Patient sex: M
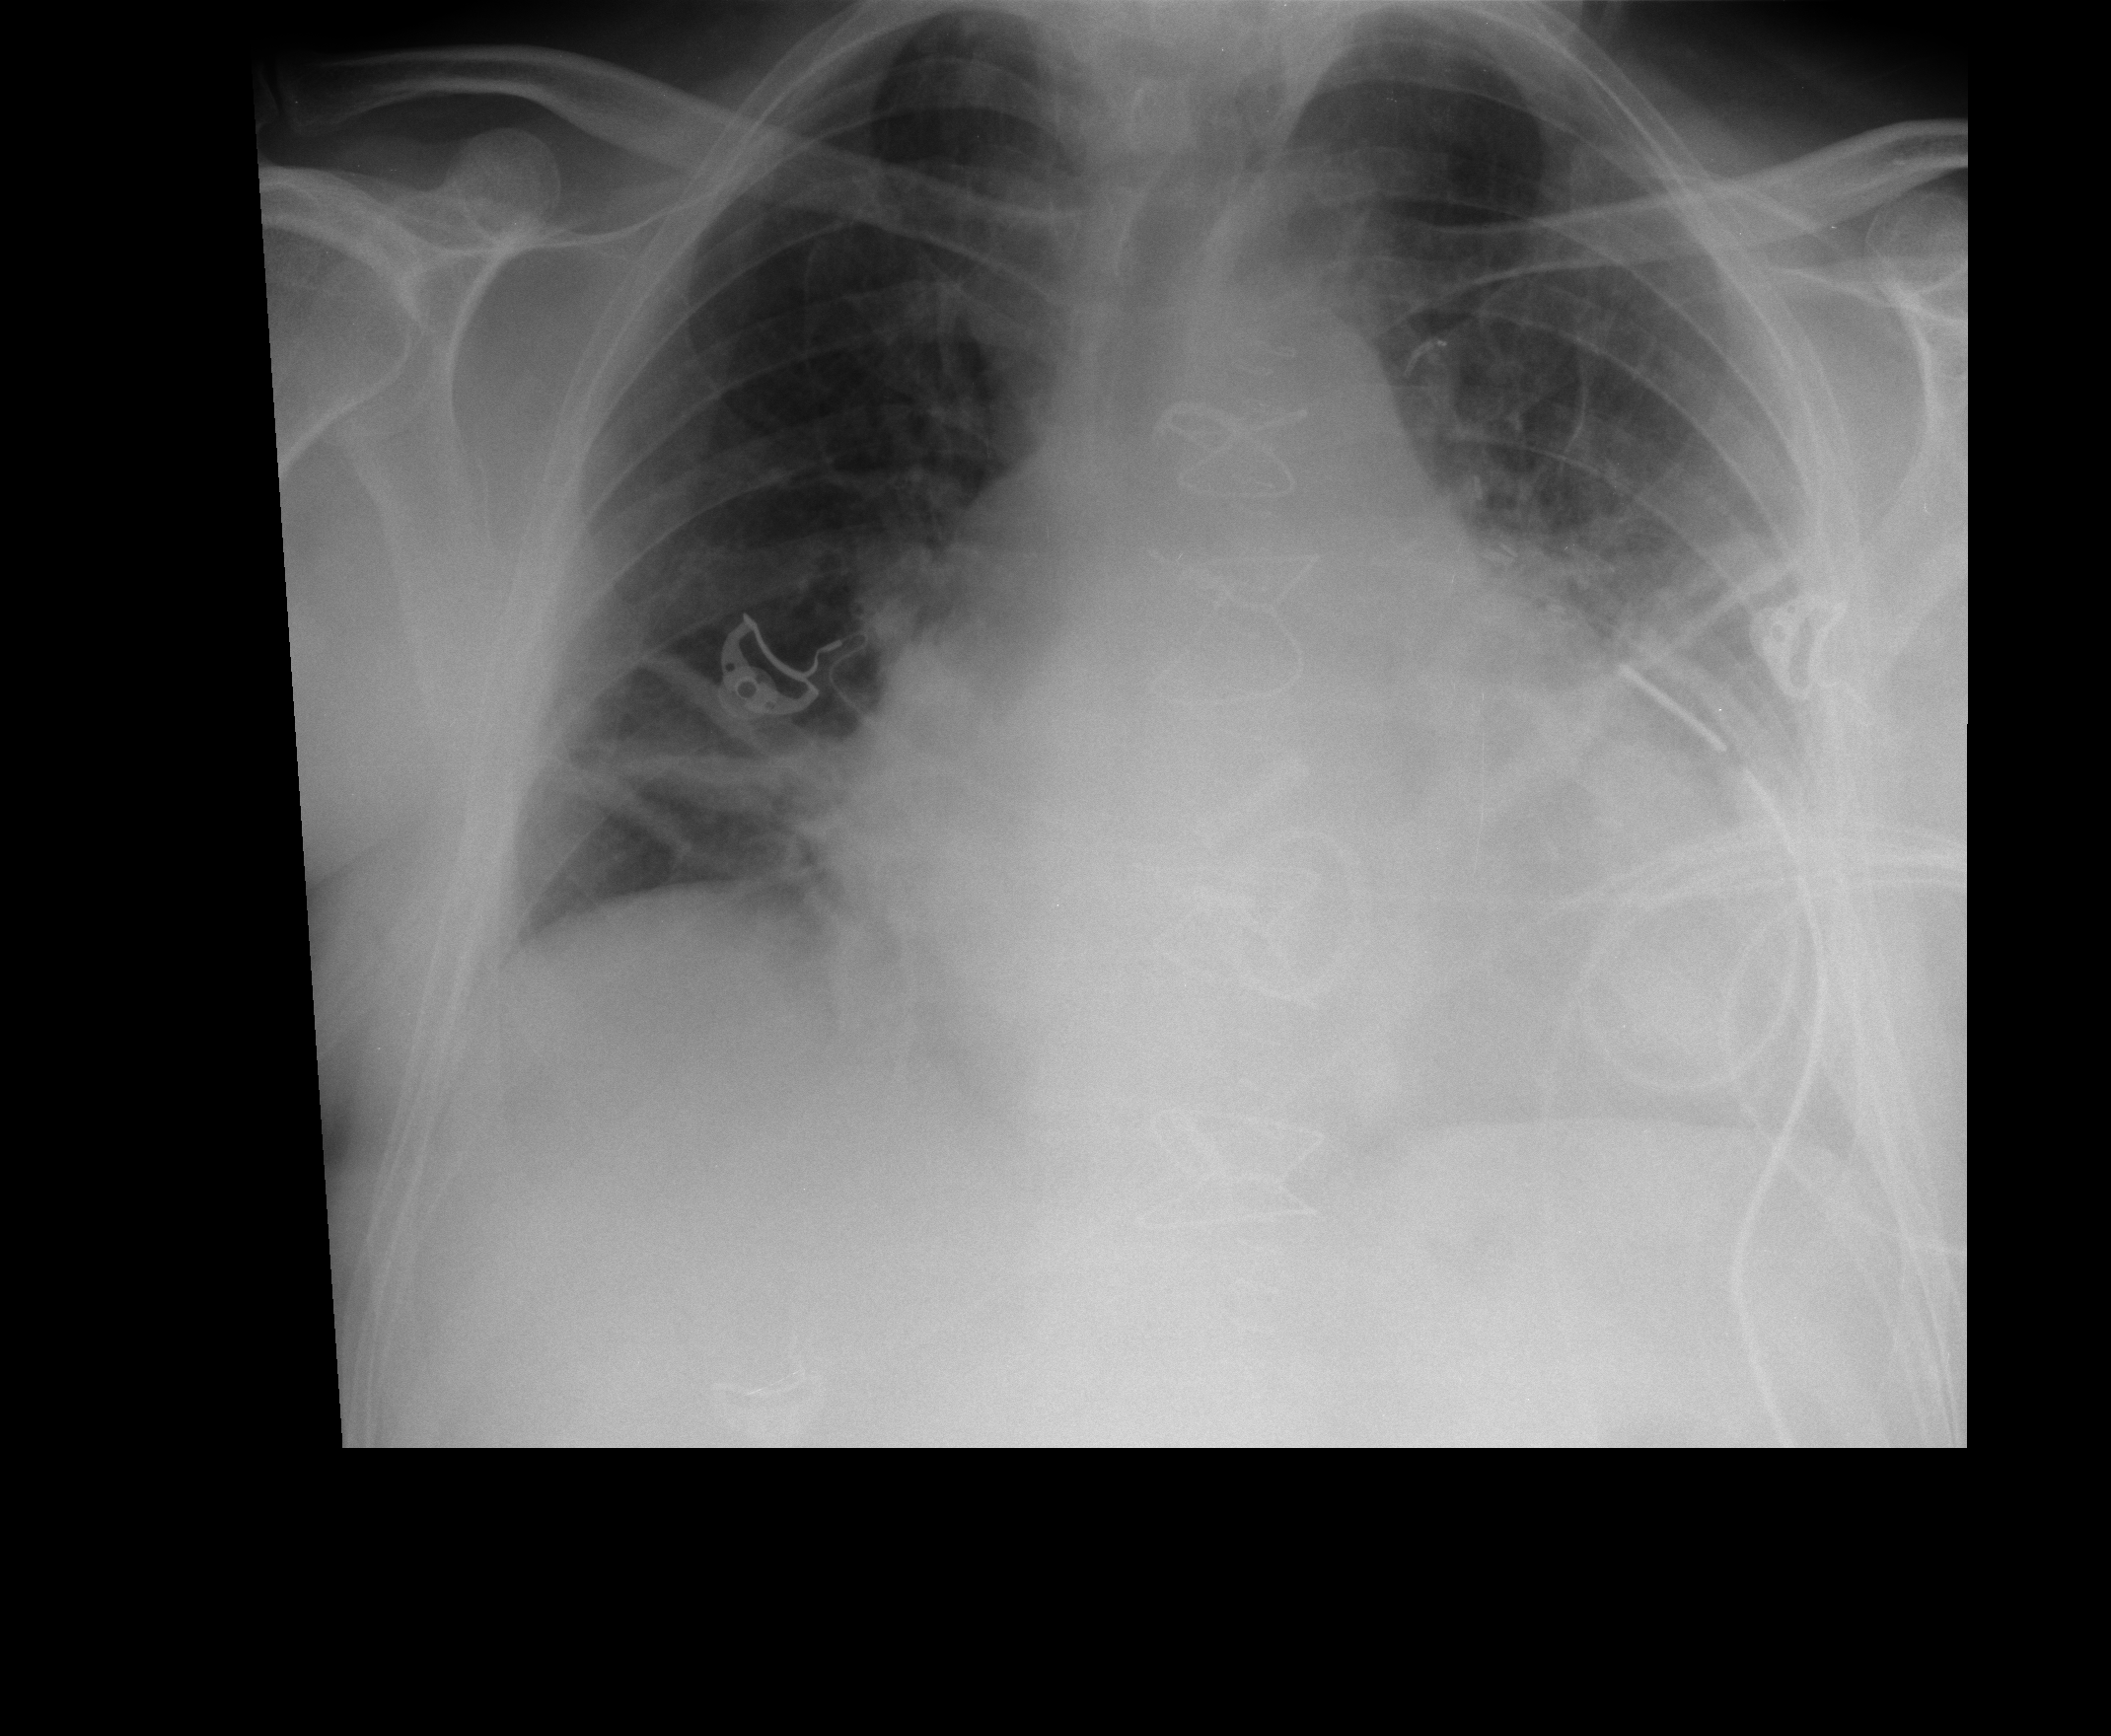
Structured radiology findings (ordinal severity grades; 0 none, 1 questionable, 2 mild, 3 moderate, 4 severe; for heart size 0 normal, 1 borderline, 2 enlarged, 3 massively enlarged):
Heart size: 2
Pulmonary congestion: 2
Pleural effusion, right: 0
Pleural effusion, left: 2
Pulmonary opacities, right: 0
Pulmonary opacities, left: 1
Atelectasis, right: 2
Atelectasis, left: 2